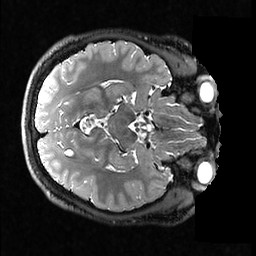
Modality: T2w
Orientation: axial
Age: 22
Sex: male
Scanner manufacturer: ge
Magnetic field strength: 3 T
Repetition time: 3.202 s
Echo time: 0.05898 s